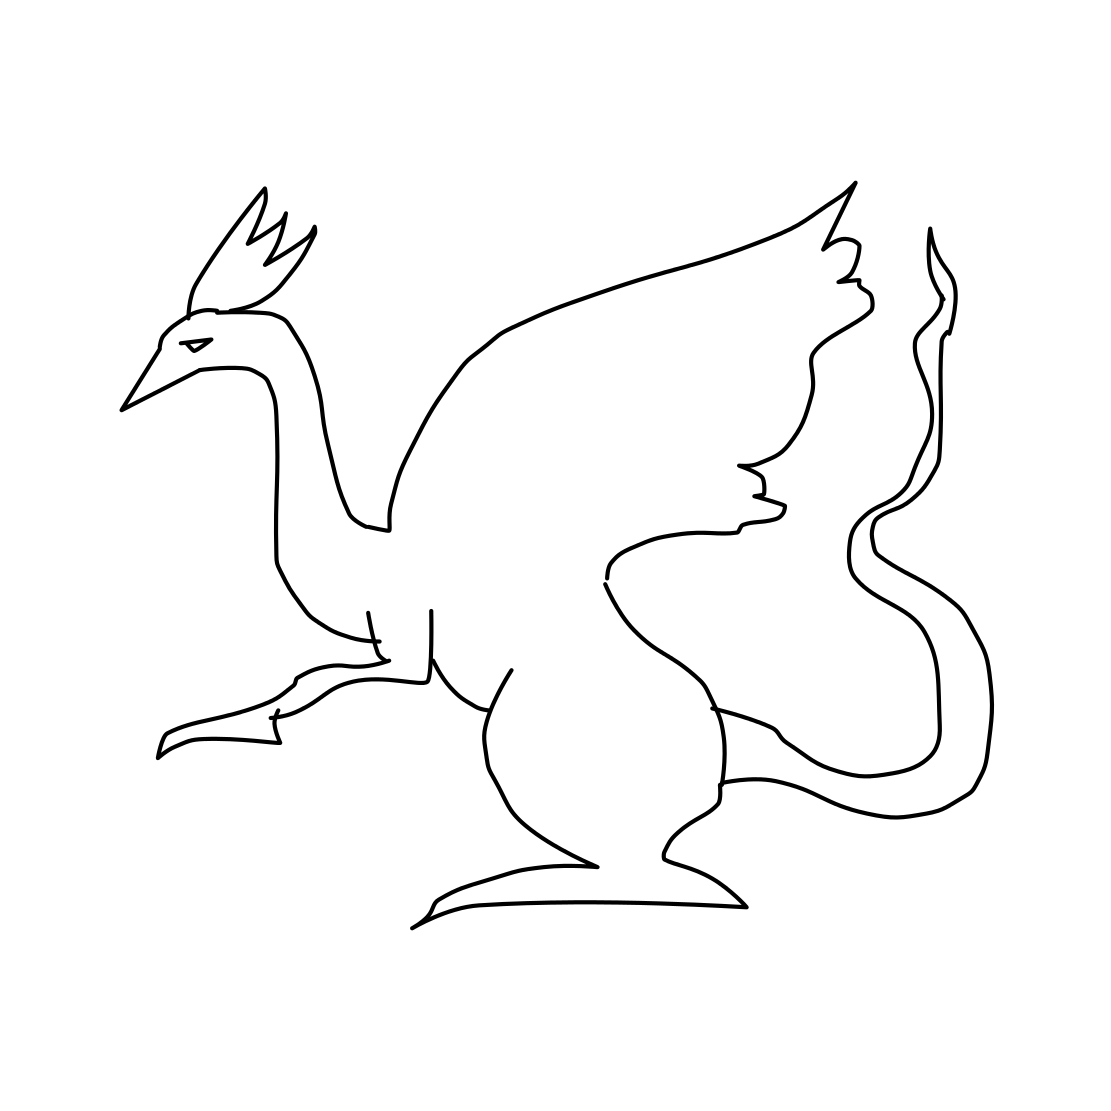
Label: dragon